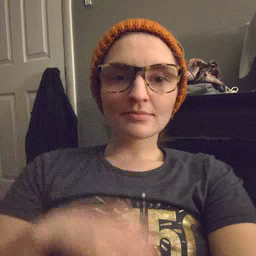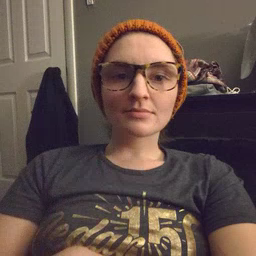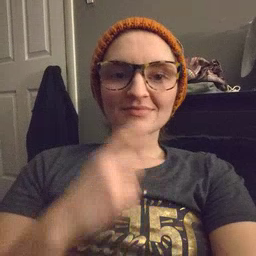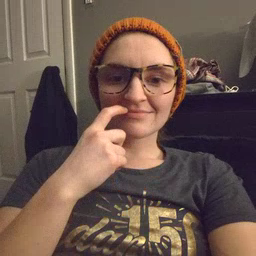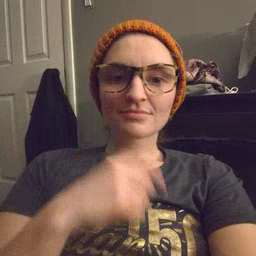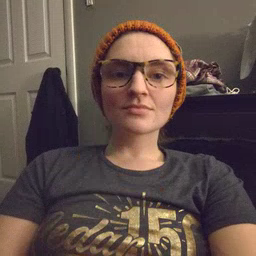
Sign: tooth